Question: I have to "draw" a 3d function in gnuplot with the function 'sqrt(1-x**2+y**2)', where the graph looks like a dome.

I am supposed to do it with unset parametric.
I just couldnt find out how to do it, any help would be appreciated.
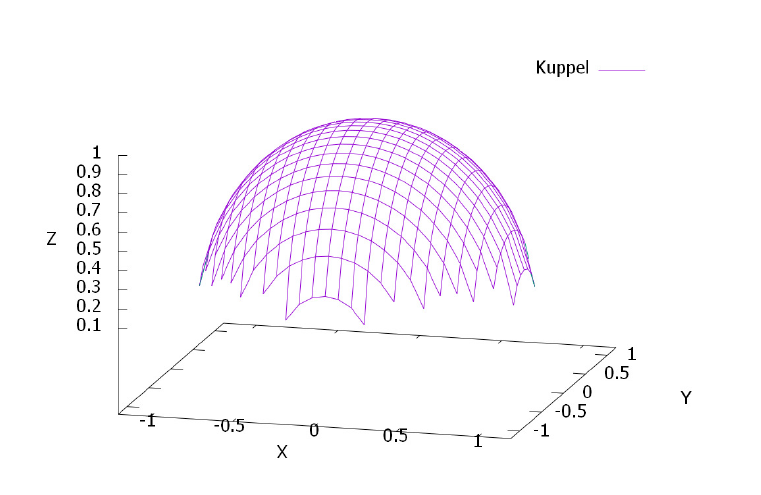
Answer: First of all, your function 'sqrt(1-x**2+y**2)' doesn't represent the dome shape. The correct formula would be 'sqrt(1-(x**2+y**2))'.
Then, even if you specify 'unset parametric', you can draw a dome shape by giving the function form to splot.
'''
unset parametric
set xrange [-1.2:1.2]
set yrange [-1.2:1.2]
set isosamples 20,20
splot real(sqrt(1-(x**2+y**2))), sqrt(1-(x**2+y**2))
'''
Many of the mathematical functions in gnuplot support complex numbers. 'sqrt(x)' returns a complex number if x is negative. Note that such a value is treated like a missing value on a plot.
This script generates a figure like this (on pngcairo terminal).